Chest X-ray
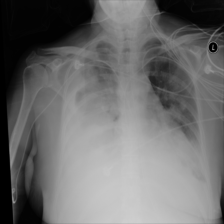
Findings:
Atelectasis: negative
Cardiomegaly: negative
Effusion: positive
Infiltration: negative
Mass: positive
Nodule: negative
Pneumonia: negative
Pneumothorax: negative
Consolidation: negative
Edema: negative
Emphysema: negative
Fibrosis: negative
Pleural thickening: negative
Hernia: negative